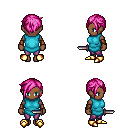
a pixel art fantasy rpg character, female body template, human, dark skin, teal tunic, magenta pants, pink pixie cut hairstyle, leather bracers, gold boots, dagger, four views (front, back, left, right), 2x2 character sprite sheet, small pixel art, hard edges, no anti-aliasing